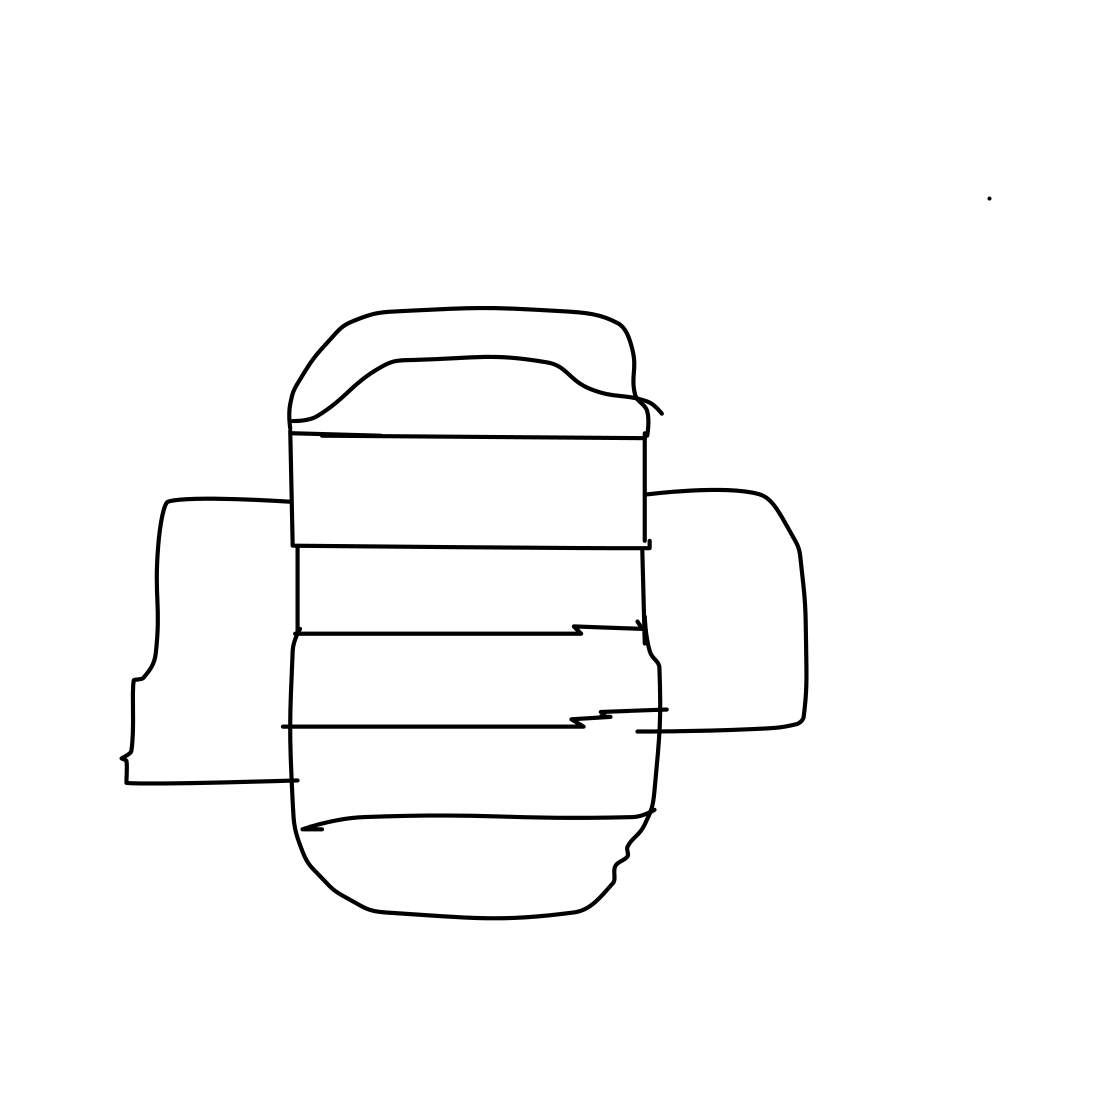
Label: cabinet